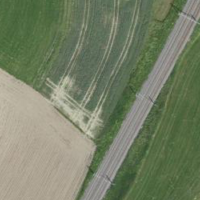
EUNIS habitat code: 52
Species observed at this site:
Pica pica
Corvus corone
Columba livia
Sturnus vulgaris
Hirundo rustica
Milvus migrans